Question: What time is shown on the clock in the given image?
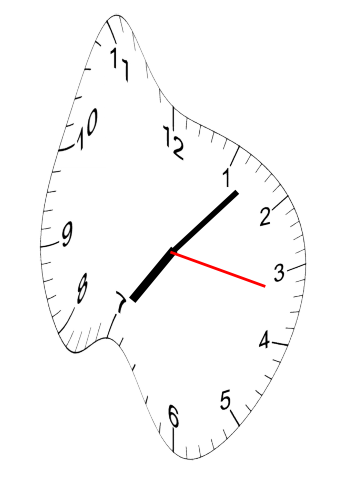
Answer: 07:07:17